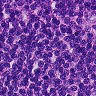
Metastatic tissue present: yes